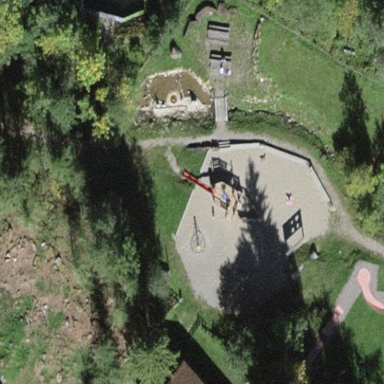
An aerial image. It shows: Playground area for leisure land.